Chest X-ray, AP view. Patient: 27 years old, sex F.
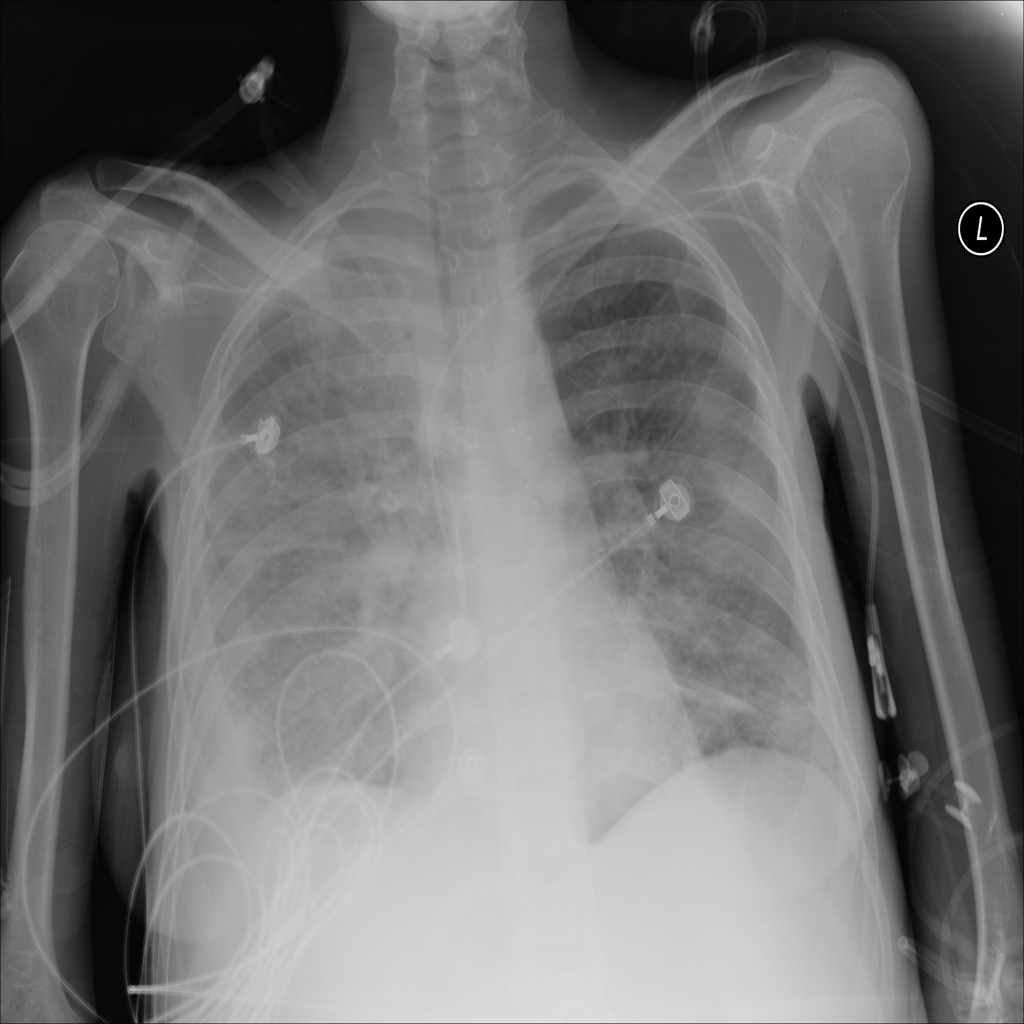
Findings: Effusion